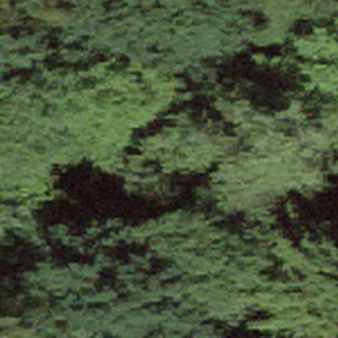
Label: other